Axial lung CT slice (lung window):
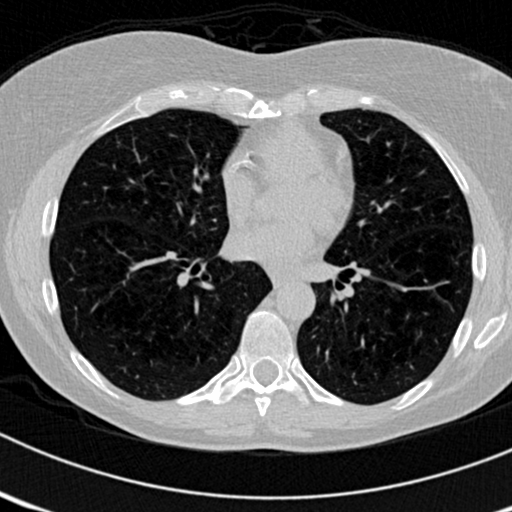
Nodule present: no